Question: I want to change the HTML of my data provided by my CList view when there is a pagination involved.
It shows :
'''
Displaying 1-3 of 5 results.
'''
At the top of the pagination. I don't want to show that message on the top. What should I do to remove it?
Ex :

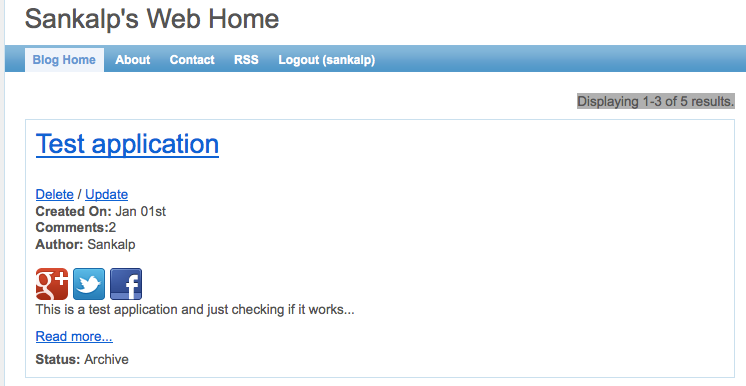
Answer: This is summaryText property
<URL>
Hide them in template-detail
'''
'template'=>'{items} {pager}'
'''
default: <URL>
And already was.
<URL>